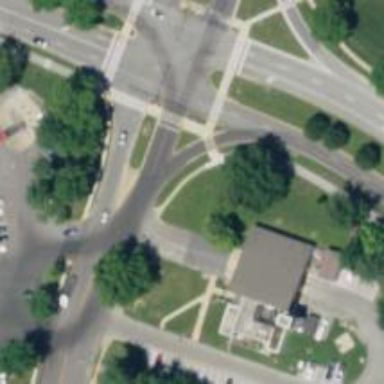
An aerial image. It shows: Marked road crossing.